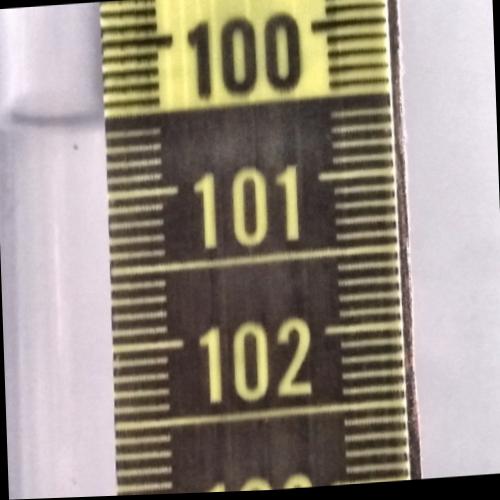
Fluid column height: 100.5 cm